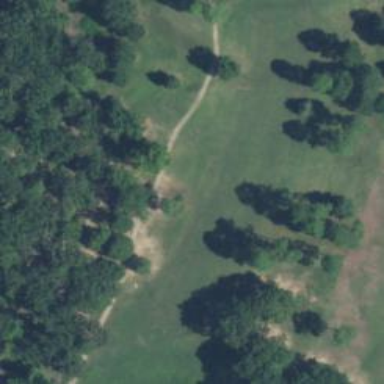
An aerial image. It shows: Golf hole.